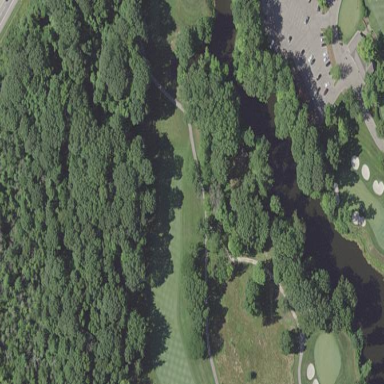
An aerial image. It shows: Water hazard in golf course. The hazard is natural water feature.